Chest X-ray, PA view. Patient: 33 years old, sex M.
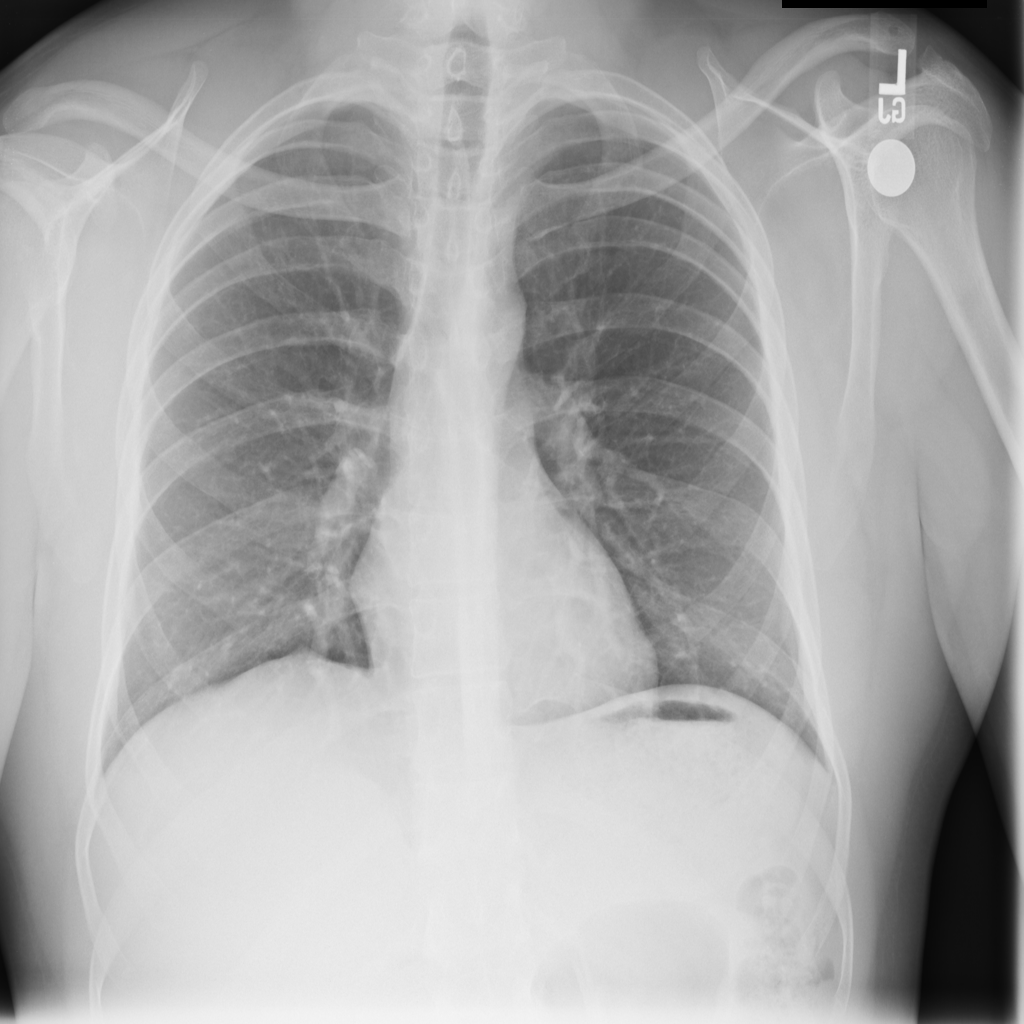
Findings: No Finding